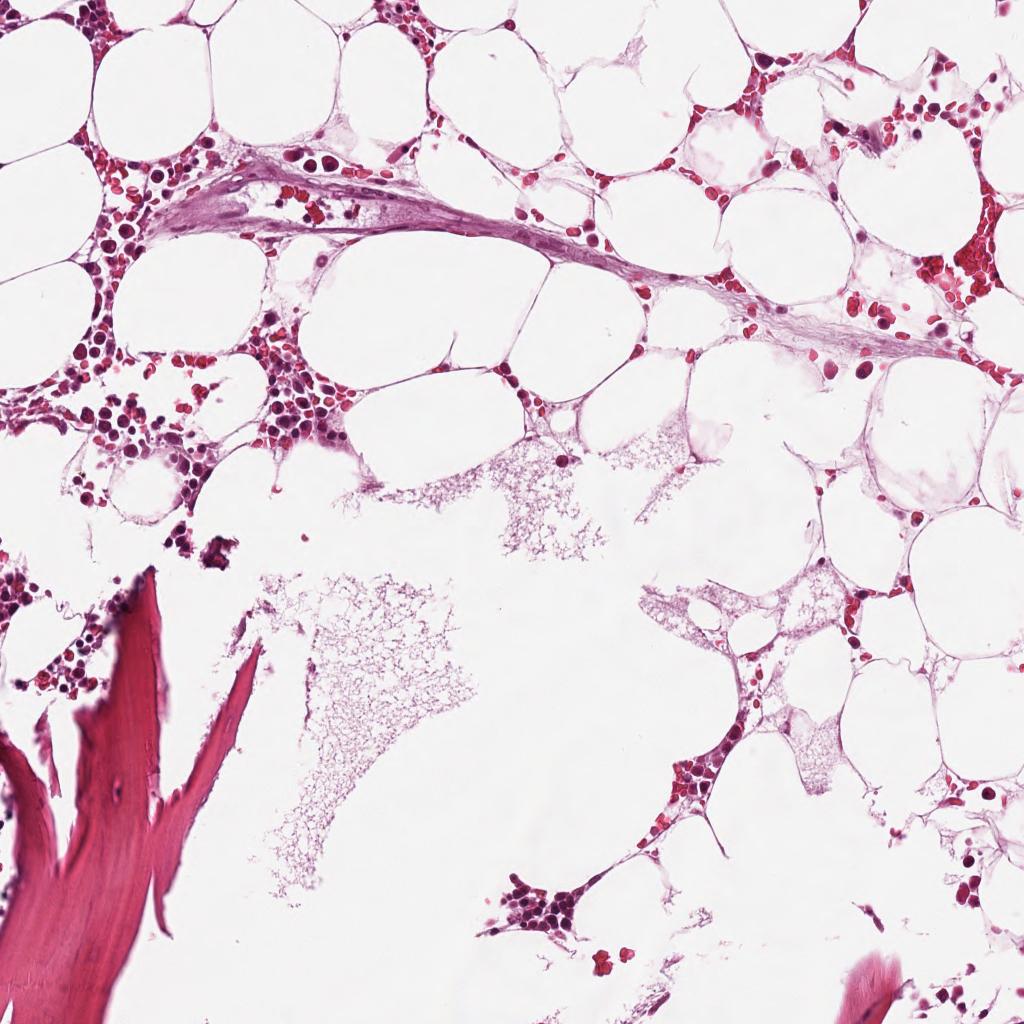
Label: Non-Tumor